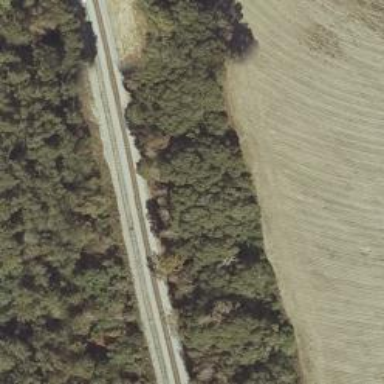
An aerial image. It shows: Railway track.